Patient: sex M, age 57
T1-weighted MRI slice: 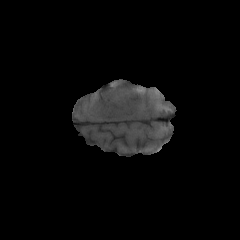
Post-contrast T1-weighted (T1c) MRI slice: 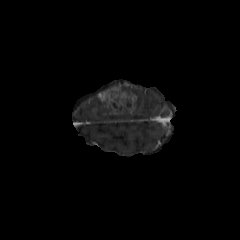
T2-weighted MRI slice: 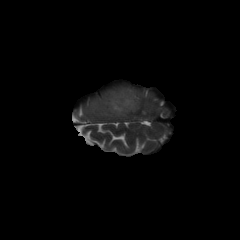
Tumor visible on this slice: yes
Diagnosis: Glioblastoma, IDH-wildtype
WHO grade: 4